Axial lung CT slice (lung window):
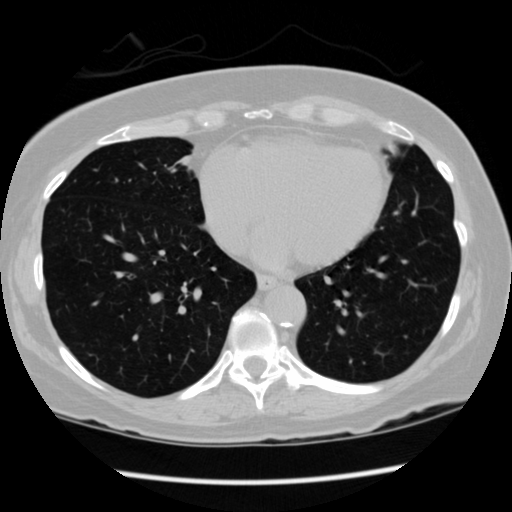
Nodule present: no